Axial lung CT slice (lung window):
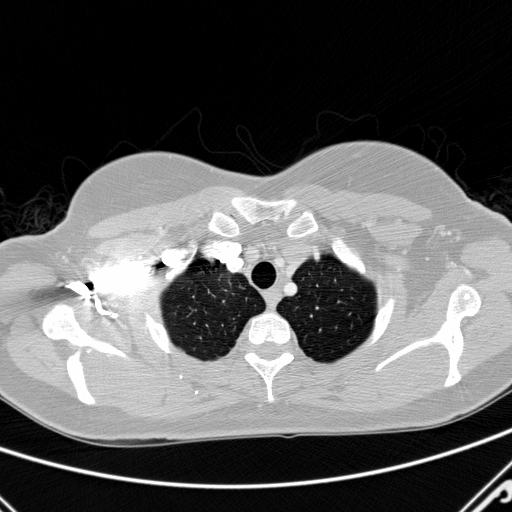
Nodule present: no